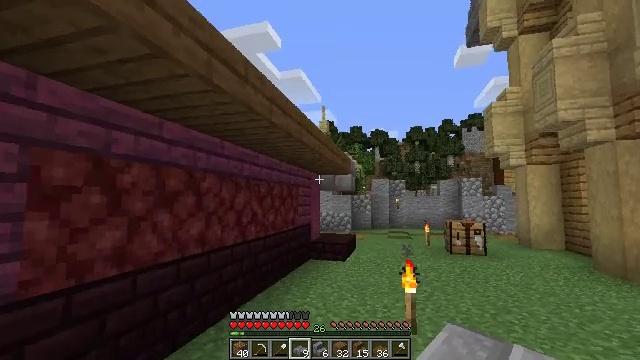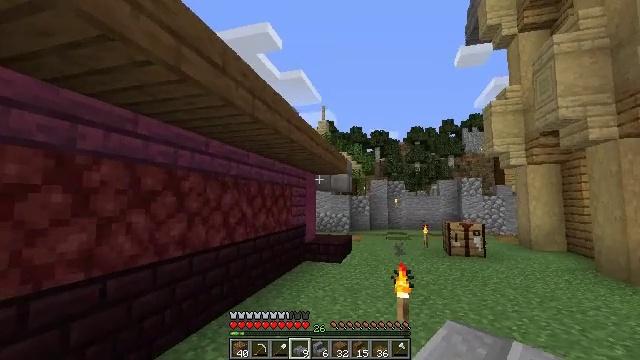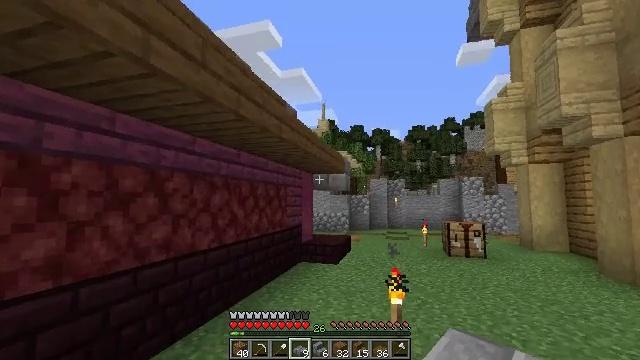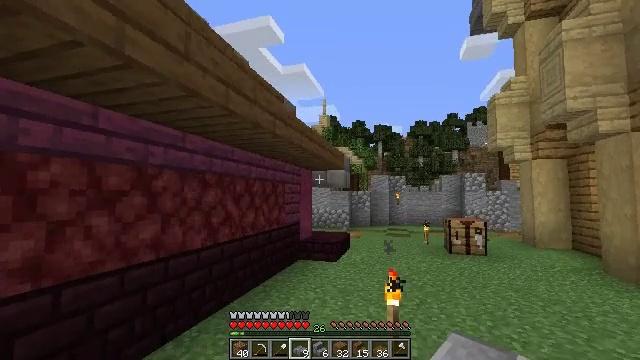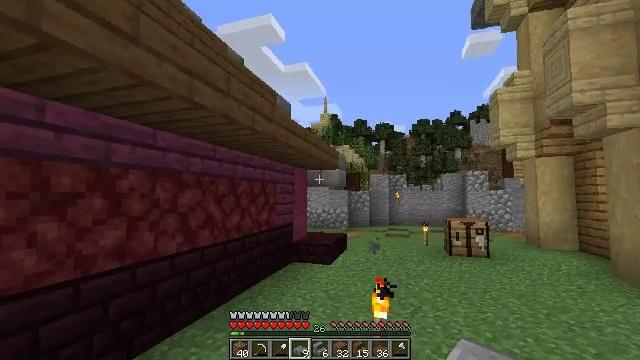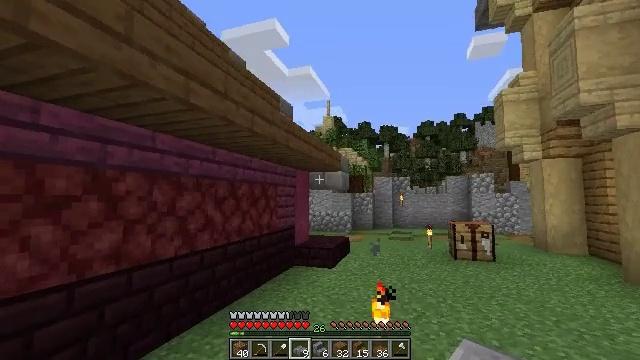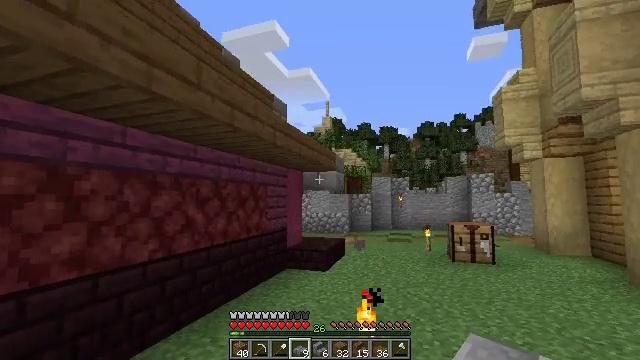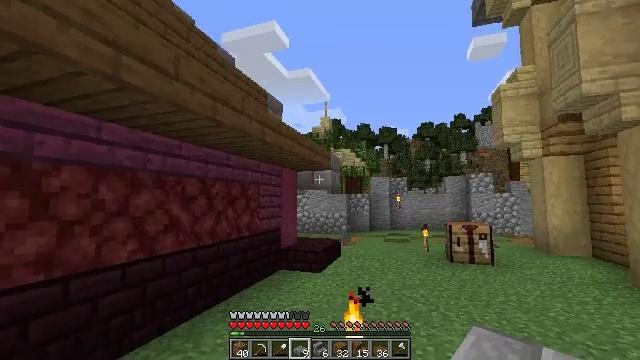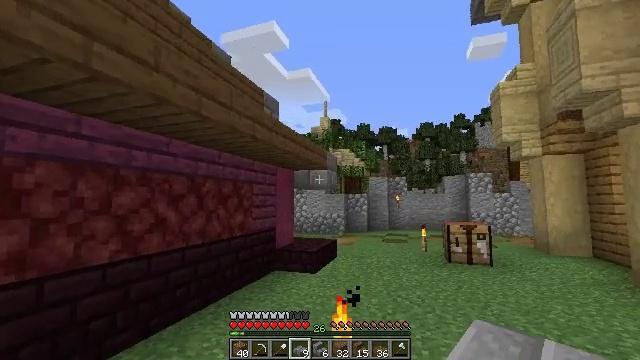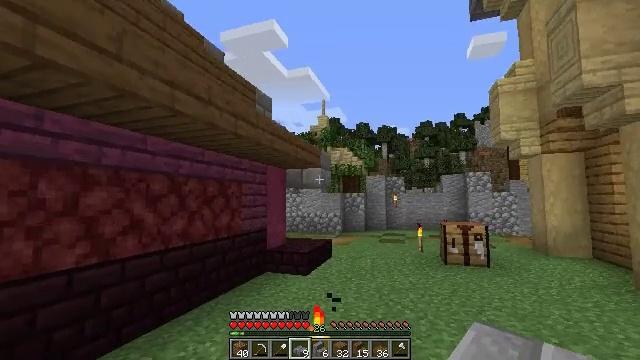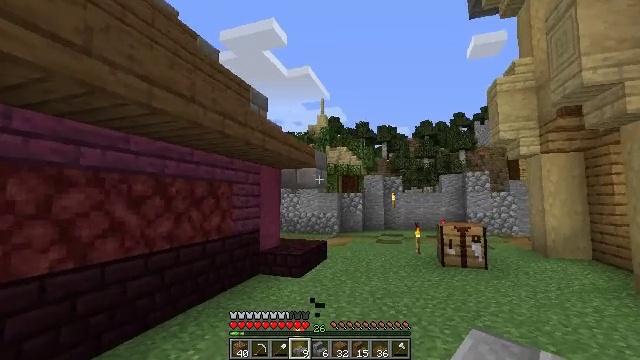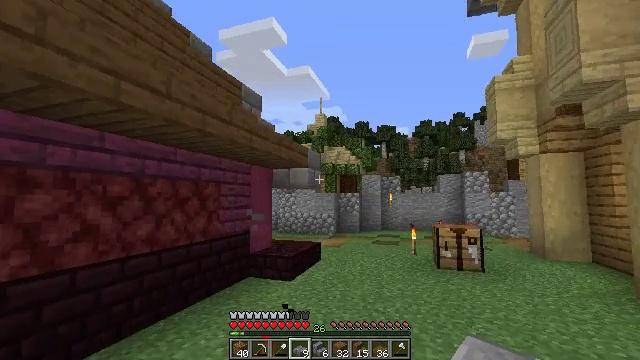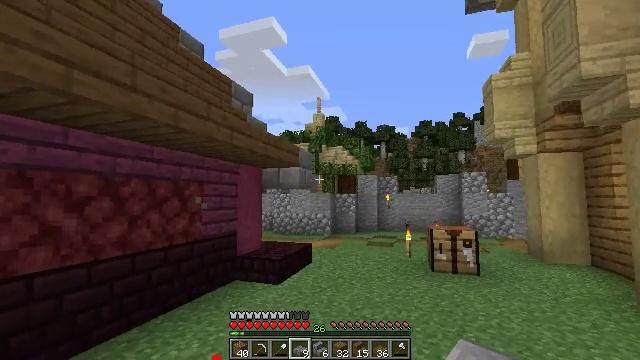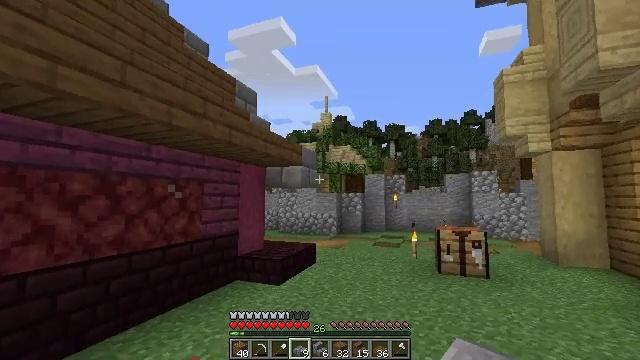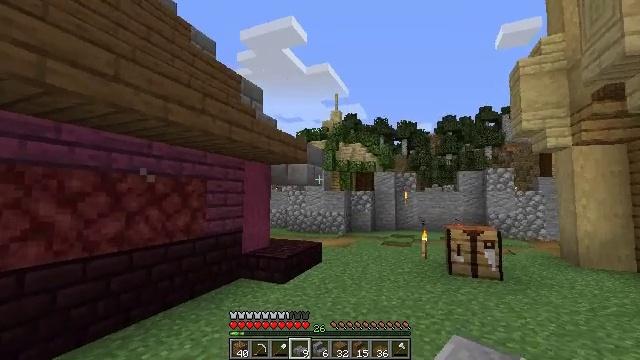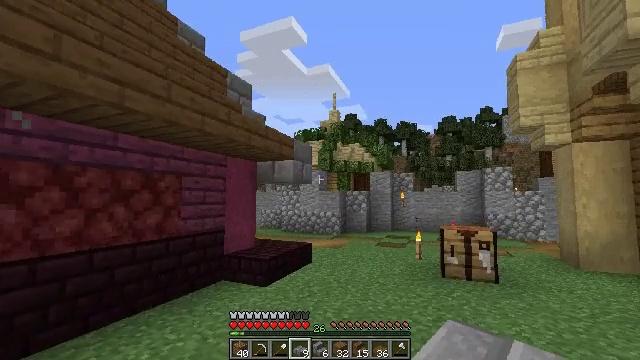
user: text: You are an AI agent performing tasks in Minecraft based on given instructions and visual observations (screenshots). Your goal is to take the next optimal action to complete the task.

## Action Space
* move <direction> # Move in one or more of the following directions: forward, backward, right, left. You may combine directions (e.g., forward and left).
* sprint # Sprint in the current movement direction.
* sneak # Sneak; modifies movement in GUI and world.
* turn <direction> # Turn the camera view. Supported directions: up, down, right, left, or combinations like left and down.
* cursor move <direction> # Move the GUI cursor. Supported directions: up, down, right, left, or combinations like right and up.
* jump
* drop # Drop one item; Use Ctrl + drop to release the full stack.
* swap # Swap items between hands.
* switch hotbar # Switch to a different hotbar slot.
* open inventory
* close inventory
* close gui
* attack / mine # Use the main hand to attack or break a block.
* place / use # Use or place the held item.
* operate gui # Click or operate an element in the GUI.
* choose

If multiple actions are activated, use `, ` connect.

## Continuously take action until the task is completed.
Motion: motion action
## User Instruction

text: Break the crimson planks structure.
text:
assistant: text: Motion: move forward and move right
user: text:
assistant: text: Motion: move forward and move right
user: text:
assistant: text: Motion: move forward and move right
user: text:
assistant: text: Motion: move forward and move right
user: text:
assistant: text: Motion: move forward and move right
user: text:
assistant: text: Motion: move forward and move right
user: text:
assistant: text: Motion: move forward and move right
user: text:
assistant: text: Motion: move forward and move right
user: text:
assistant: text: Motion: move forward and move right
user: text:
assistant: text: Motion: move forward and move right
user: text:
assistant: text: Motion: move forward and move right
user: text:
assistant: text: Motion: move forward and move right
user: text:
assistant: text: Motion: move forward and move right, turn left
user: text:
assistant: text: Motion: move forward and move right, turn left
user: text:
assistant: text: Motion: move forward and move right
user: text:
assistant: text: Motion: move forward
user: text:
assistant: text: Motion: no_op
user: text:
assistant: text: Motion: move forward, turn right
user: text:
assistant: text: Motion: move forward
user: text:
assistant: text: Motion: move forward
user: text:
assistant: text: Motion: no_op
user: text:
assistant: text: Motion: move forward
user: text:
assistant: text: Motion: move forward
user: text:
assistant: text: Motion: move forward
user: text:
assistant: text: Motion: move forward
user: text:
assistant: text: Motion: move forward
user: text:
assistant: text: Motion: move forward
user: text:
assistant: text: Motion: move forward
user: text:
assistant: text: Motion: move forward and move right
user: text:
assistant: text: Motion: move forward and move right